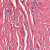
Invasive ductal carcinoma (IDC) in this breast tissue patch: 0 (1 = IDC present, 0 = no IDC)